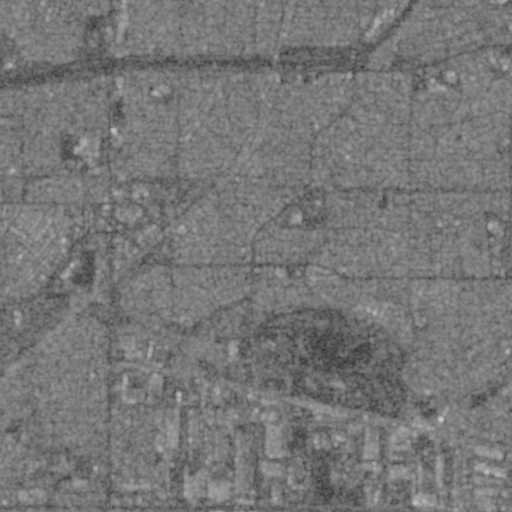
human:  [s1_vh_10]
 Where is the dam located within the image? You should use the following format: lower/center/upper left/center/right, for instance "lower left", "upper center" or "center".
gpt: The dam is located in the center of the image.
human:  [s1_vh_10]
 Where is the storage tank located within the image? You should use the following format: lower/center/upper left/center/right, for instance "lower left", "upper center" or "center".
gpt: The storage tank is located in the lower center of the image.
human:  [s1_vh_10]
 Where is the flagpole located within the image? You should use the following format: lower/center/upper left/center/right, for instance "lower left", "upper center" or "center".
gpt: The flagpole is located in the lower left of the image.
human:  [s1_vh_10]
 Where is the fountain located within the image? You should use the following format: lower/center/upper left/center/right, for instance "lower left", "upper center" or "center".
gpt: The fountain is located in the center left of the image.
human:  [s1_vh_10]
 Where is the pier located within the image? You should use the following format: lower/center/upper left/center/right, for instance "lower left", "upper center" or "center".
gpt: The pier is located in the center left of the image.
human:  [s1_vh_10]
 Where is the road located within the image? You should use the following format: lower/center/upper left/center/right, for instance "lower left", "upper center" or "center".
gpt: There is no road in the image.

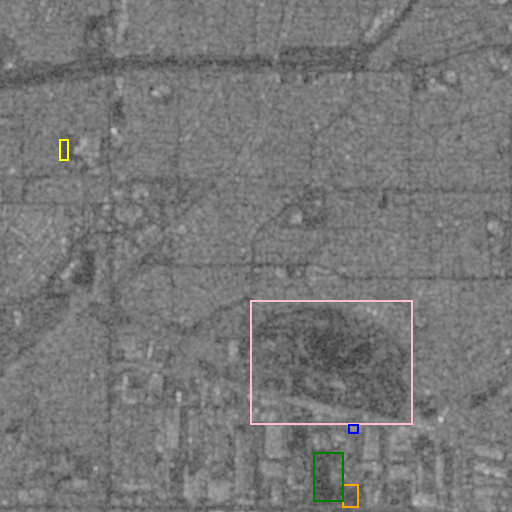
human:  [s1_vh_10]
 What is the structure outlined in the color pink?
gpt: The structure outlined in pink is a park.
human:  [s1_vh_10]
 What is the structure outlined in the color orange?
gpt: The structure outlined in orange is a parking lot.
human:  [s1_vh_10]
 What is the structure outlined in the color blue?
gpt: The structure outlined in blue is a power substation.
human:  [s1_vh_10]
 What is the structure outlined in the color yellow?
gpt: The structure outlined in yellow is a track.
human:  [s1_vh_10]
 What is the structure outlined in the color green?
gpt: The structure outlined in green is a building.
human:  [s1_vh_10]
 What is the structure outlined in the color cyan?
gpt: There is no cyan outline.